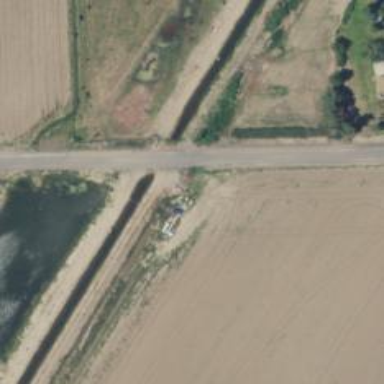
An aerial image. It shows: Culvert tunnel crossing over canal.